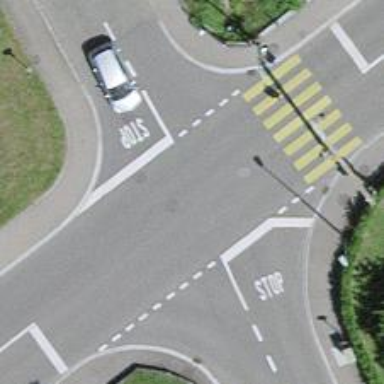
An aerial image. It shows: Road with traffic signals.